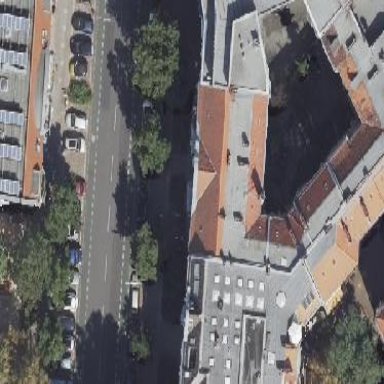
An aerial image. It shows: Building with apartments featuring unique double saltbox roof shape.